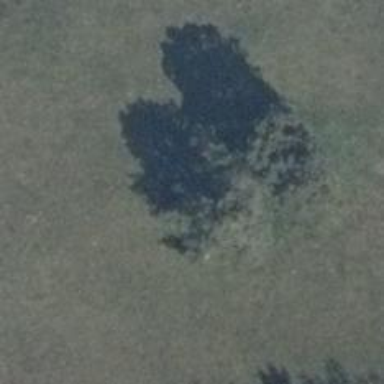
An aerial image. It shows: Broadleaved tree in natural setting.